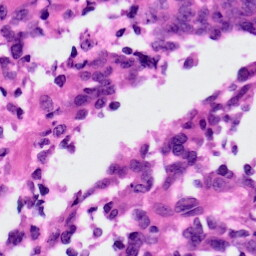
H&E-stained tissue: Ovarian